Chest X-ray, AP view. Patient: 31 years old, sex F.
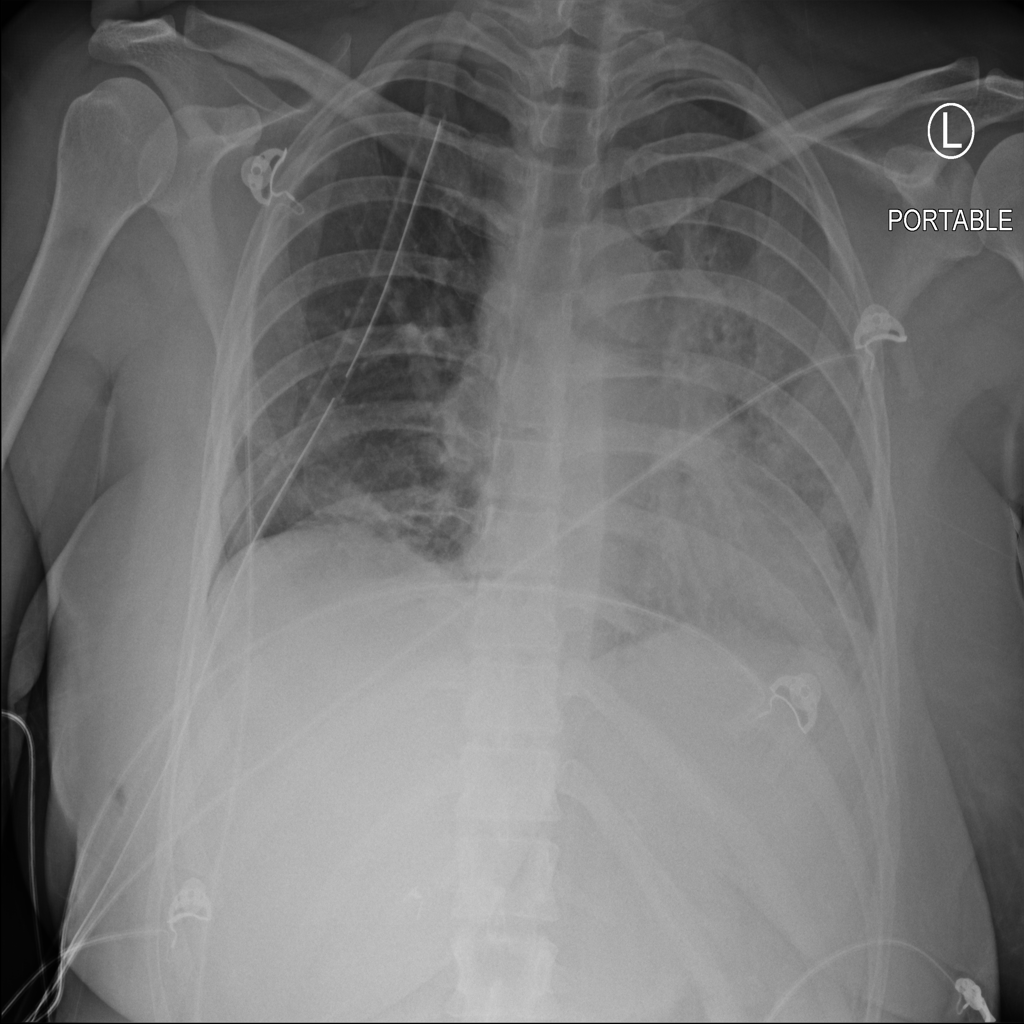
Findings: No Finding